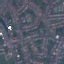
Land use / land cover class: Residential